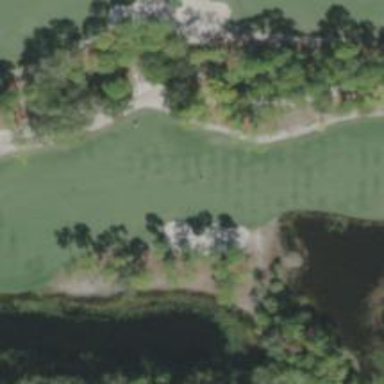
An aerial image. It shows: Golf hole.